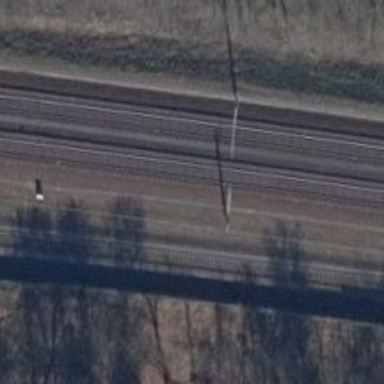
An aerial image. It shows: Rail line with contact line electrification. The railway is ballastless.